Question: I am working on making a pictogram using r where the categories are along the x axis and the amount of the thing that belongs in each category is represented by the number of icons. I would like to leave the ticks on the y axis to make it easy to see how many of the thing there are, but the icons start a little above 0 and finish a little above the real value, giving the appearance that the value is higher than it really is.
'''
# install.packages("waffle", repos = "https://cinc.rud.is")
library(waffle)
data <- data.frame(
x = c('John', 'James', 'Jeff', 'Joe', 'Jake'),
ht = c(72, 71, 73, 69, 66),
icon = rep('rocket', 5)
)
ggplot(data, aes(label= x,
values = ht,
color=icon)) +
geom_pictogram(n_rows=5, make_proportional=FALSE, size=5, flip=TRUE) +
facet_wrap(~x, nrow = 1, strip.position = "bottom") +
scale_x_discrete() +
scale_y_continuous(labels=function(x) x * 5, # multiplyer should be same as n_rows
expand = c(0,0),
limits = c(0,20)) +
scale_label_pictogram(
name = NULL,
values = c(
'rocket' = 'rocket'
)) +
theme(legend.position = "none")
'''
This results in a good approximation of what I'm looking for, but without adjusting the alignment of the icons and the y-axis ticks/labels, it doesn't work.

I have been unable to find any way to move the y-axis ticks/labels higher or to shift the icons lower, either of which would work for this purpose. I have considered removing the y-axis ticks/labels and labeling the amount of the data just above each set of icons, but have been unable to get annotate or geom_text to work. I expect there's something simple I'm missing, but have no idea what it is at this point. I've also tried making this chart with echarts4r and waffle, though I've run into different issues with each that led me back to geom_pictogram.
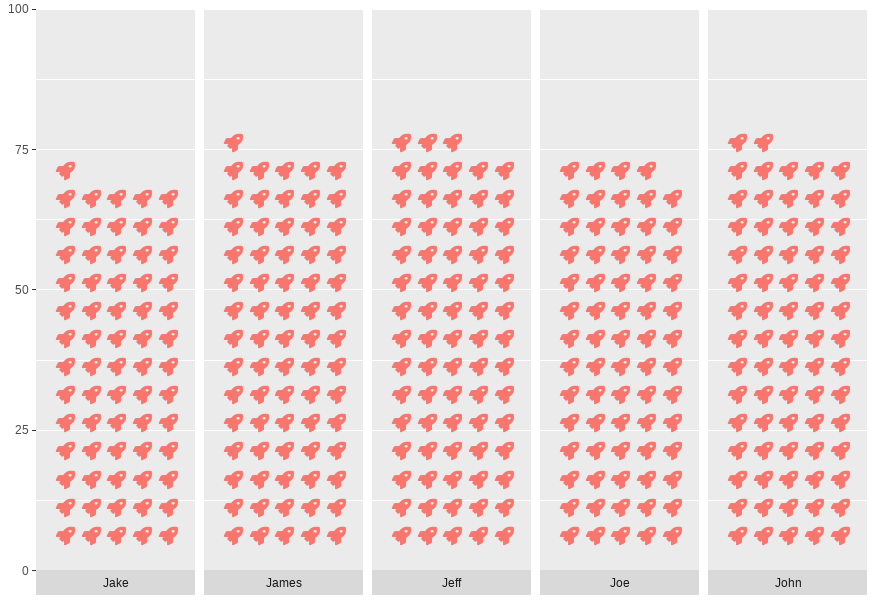
Answer: One option would be to use 'geom_text' with 'stat="waffle"'. Doing so allows to shift the icons aka labels via 'position_nudge':
'''
library(ggplot2)
library(waffle)
ggplot(data, aes(
label = x,
values = ht,
color = icon
)) +
geom_text(
stat = "waffle", n_rows = 5, make_proportional = FALSE, size = 5, flip = TRUE,
family = "Font Awesome 5 Free",
position = position_nudge(y = -.9), vjust = 0
) +
facet_wrap(~x, nrow = 1, strip.position = "bottom") +
scale_x_discrete() +
scale_y_continuous(
labels = function(x) x * 5,
expand = c(0, 0),
limits = c(0, 20)
) +
scale_label_pictogram(
name = NULL,
values = c(
"rocket" = "rocket"
)
) +
theme(legend.position = "none")
'''
<URL>